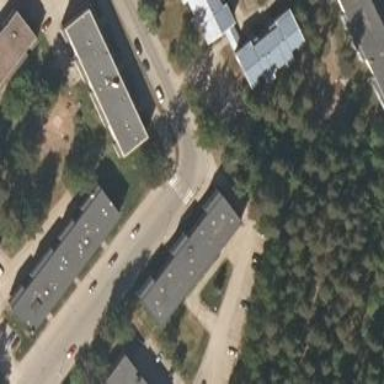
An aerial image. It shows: Block of apartments with flat grey roof.